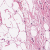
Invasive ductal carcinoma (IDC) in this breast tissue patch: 0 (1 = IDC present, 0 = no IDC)